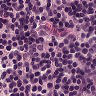
Metastatic tissue present: no